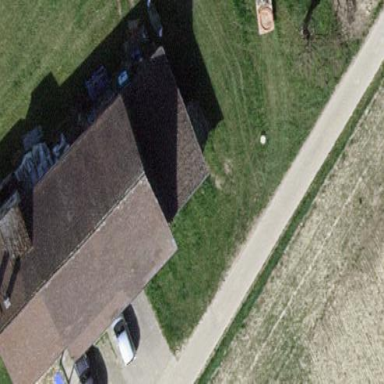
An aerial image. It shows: Simple and straightforward house.